Question: I've been working with Highstock chart and I noticed that when there are many points in the chart it's not possible to take a look at the last one using a tooltip:

You can see that the tooltip show point for 9th May, while there is another one for 10th May (as you can see in the range selector about: 24th May 2004 - 10th May 2011).
Is there a way to present to the user the last point, instead of the penultimate one ?
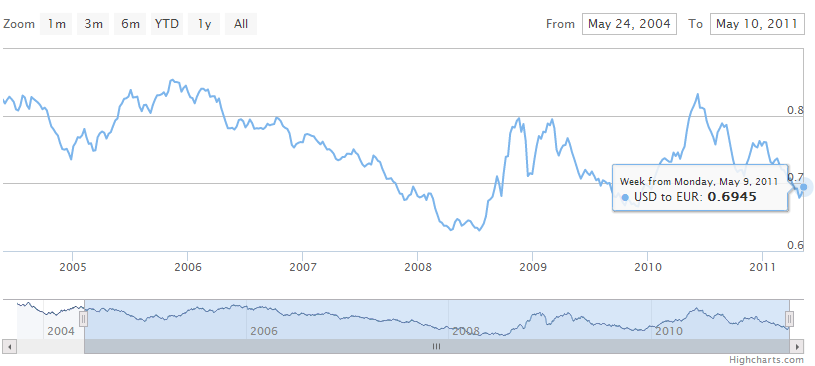
Answer: Issue was caused by 'dataGrouping', disable it:
'''
plotOptions: {
series: {
dataGrouping: {
enabled: false
}
}
}
'''